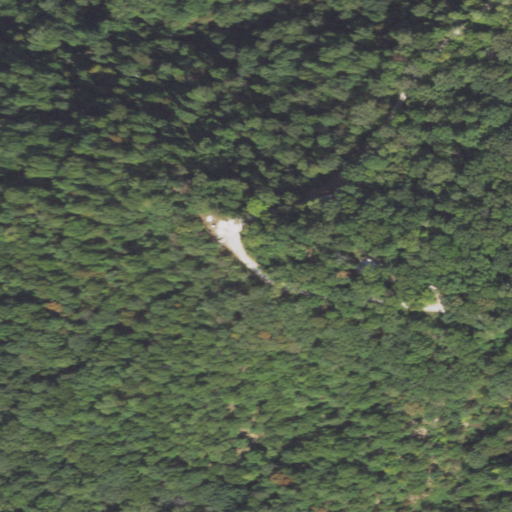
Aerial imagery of mountain in Illinois named McGee Hill containing deciduous forest, open development, mixed forest, and low intensity development